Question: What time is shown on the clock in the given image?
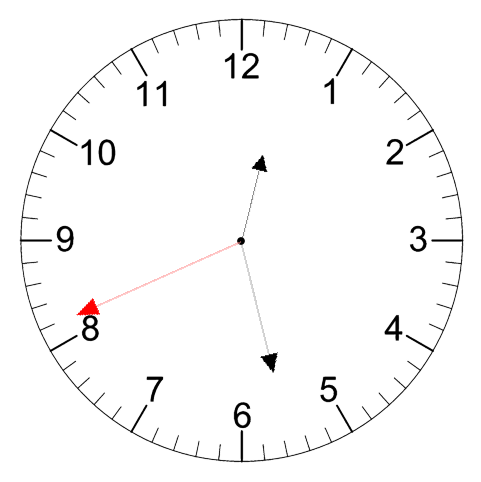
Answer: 12:27:41